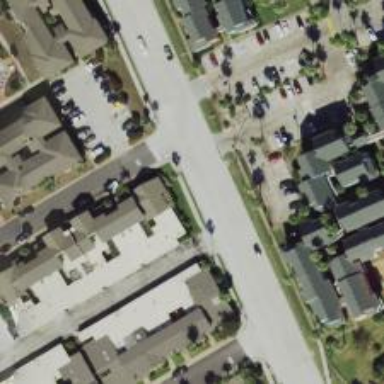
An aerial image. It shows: Alleyway designated as service road.